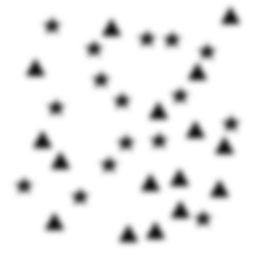
Squares: 0
Triangles: 16
Stars: 16
Total shapes: 32